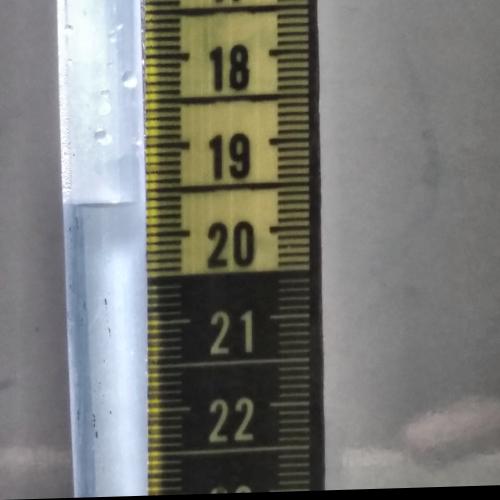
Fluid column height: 19.6 cm